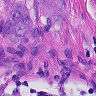
Metastatic tissue present: yes